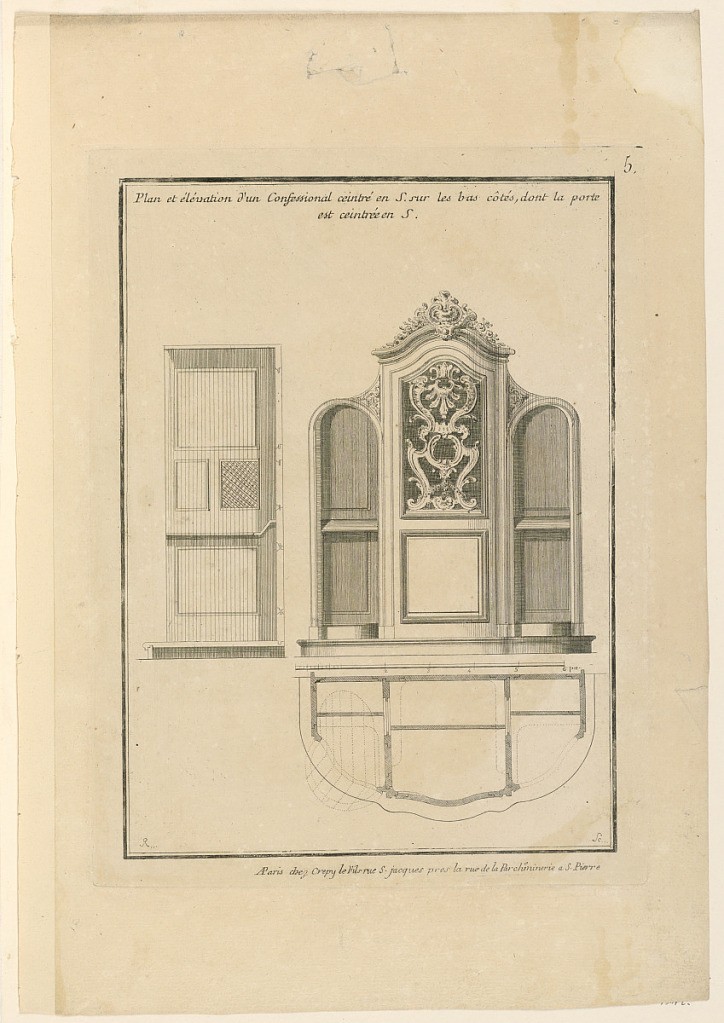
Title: Design for a Confessional, no. 5
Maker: Brother Isidore of the Billets Carmelites
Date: ca. 1759
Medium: Engraving on paper
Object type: Print
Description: An engraving showing the section, the elevation, and the plan of a Confessional. "Plan et élévation d'un Confessional" etc. Bottom corners: "R…." "Sc…"; Along lower margin: "A Paris chez Crepy le Fils rue St. Jacques a S. Pierce"